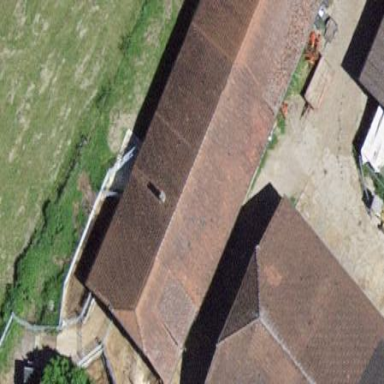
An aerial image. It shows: Stable building.